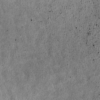
Label: not_dusty